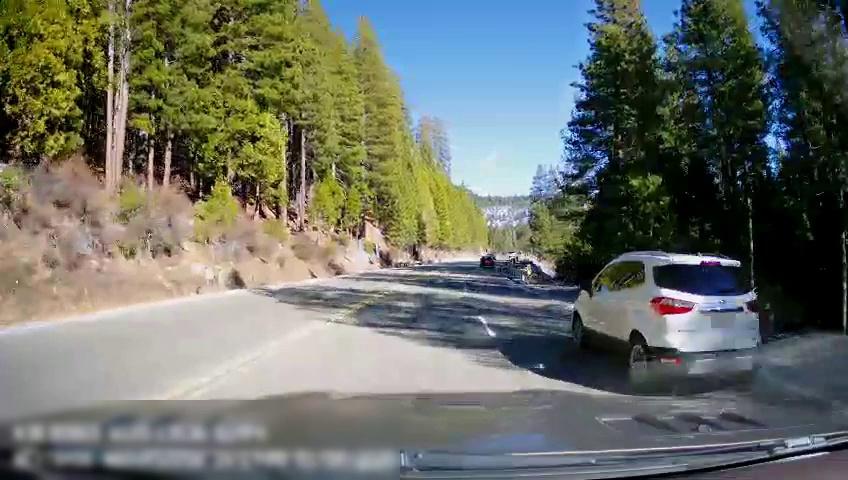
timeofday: Day
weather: Sunny
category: Drivable Space
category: Vehicles | SUV
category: Vehicles | SUV
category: Lanes | Opposite Lane
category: Lanes | Current Lane
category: Lanes | Current Lane